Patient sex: M
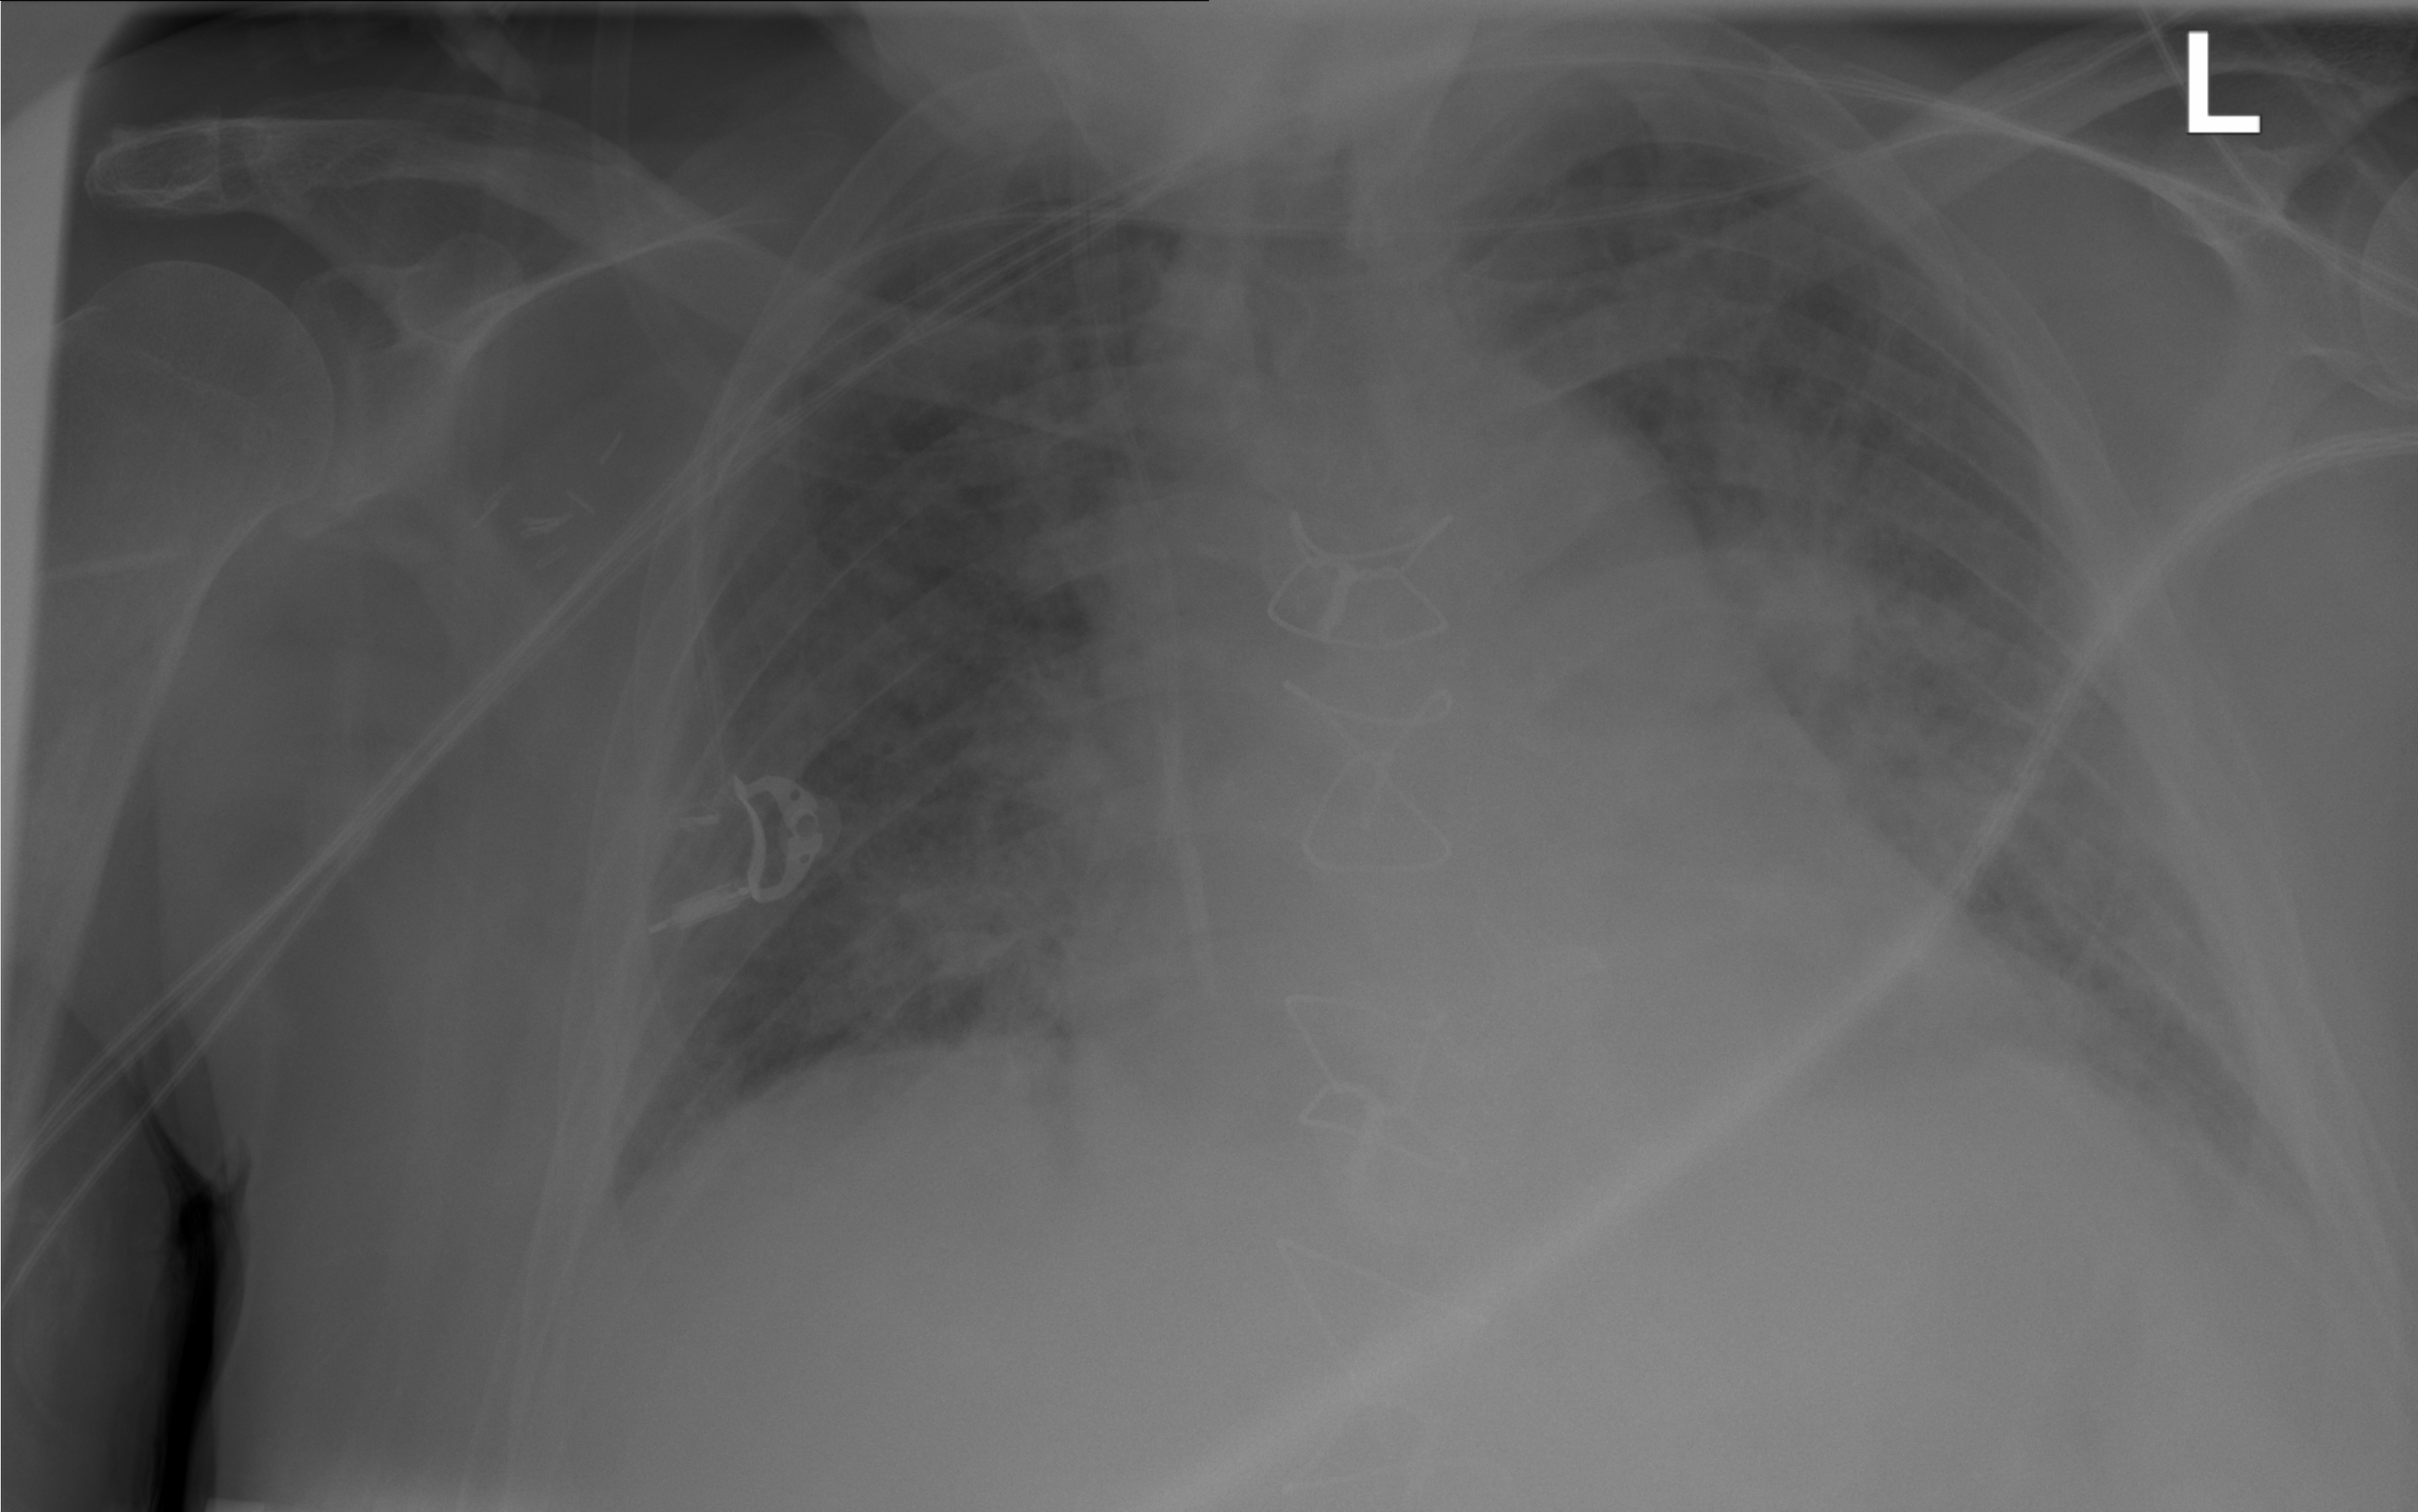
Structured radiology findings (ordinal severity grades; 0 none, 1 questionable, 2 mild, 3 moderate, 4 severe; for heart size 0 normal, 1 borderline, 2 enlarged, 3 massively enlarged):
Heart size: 0
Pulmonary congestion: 2
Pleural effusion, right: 2
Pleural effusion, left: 2
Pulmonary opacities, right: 2
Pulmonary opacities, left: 2
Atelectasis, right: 2
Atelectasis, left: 2